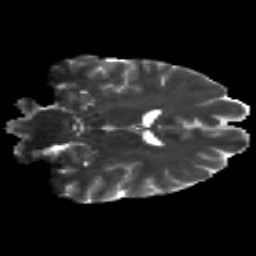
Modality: T2w
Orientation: coronal
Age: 21
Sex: male
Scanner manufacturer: siemens
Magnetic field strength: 3 T
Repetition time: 8.8 s
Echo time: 0.085 s